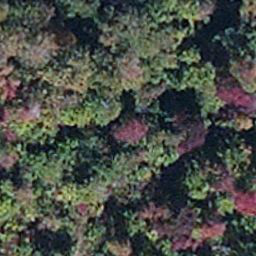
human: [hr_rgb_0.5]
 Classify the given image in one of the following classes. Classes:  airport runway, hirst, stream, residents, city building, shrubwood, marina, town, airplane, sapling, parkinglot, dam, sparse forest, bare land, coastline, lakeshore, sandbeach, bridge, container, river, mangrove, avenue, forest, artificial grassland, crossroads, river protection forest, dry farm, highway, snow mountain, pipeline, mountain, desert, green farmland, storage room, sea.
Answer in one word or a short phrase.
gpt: mangrove